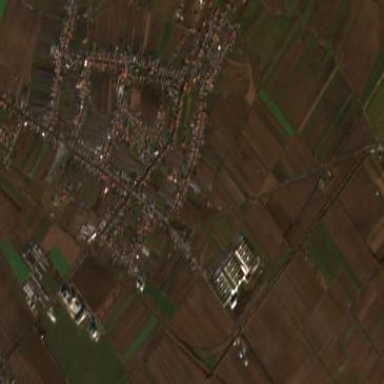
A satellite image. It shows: Residential area in village.